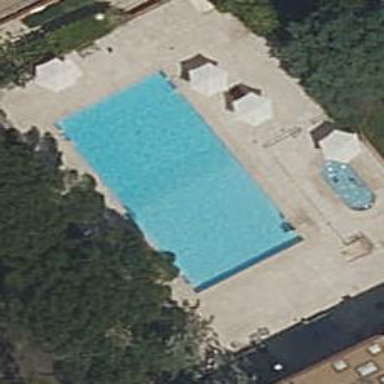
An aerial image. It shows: Swimming pool area designated for leisure and sport.